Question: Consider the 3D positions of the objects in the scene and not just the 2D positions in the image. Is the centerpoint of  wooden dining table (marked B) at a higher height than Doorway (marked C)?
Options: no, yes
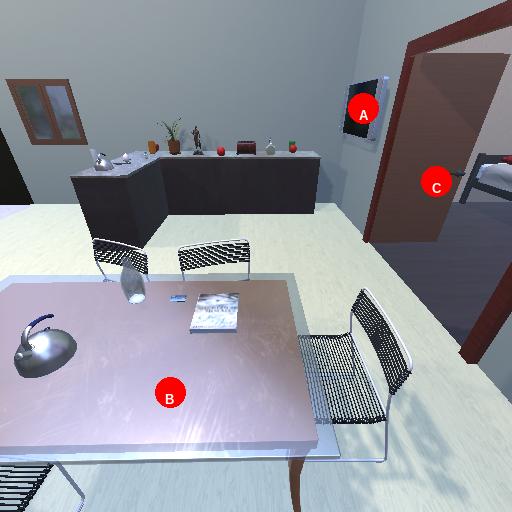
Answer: no